Field crop: maize
Growth stage: 2
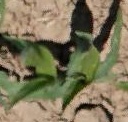
Species: maize